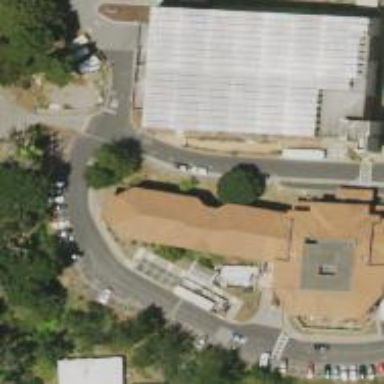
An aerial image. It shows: Driveway with sidewalk on the left side.